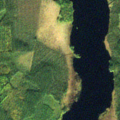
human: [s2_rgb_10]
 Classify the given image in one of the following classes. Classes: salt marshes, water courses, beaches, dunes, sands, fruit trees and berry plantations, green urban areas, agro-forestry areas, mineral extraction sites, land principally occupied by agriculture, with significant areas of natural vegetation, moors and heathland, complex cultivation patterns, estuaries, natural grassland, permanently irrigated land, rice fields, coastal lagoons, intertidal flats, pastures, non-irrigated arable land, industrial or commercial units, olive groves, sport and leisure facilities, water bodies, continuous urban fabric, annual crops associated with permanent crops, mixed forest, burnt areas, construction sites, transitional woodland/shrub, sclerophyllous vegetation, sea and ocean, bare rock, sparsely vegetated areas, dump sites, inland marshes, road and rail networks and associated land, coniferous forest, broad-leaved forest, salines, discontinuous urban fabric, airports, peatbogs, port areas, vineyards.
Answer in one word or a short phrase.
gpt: coniferous forest, mixed forest, transitional woodland/shrub, water bodies